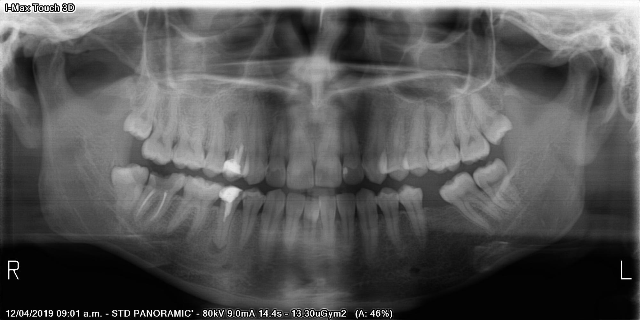
adult